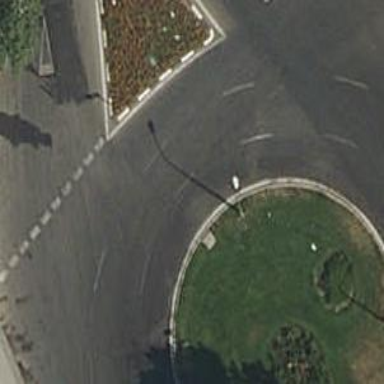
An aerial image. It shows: Roundabout at tertiary road junction.